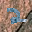
Label: 2